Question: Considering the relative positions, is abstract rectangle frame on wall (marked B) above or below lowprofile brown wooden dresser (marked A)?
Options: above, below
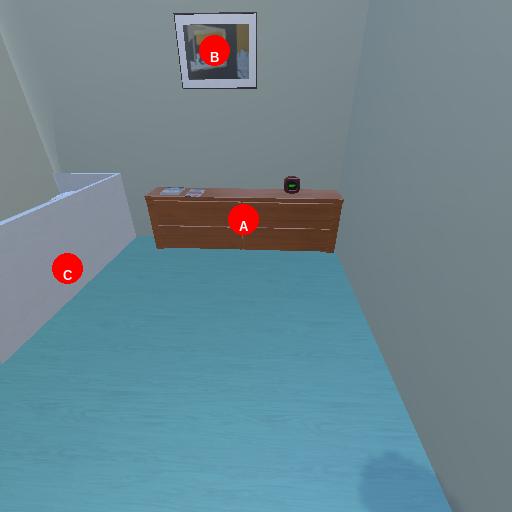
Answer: above